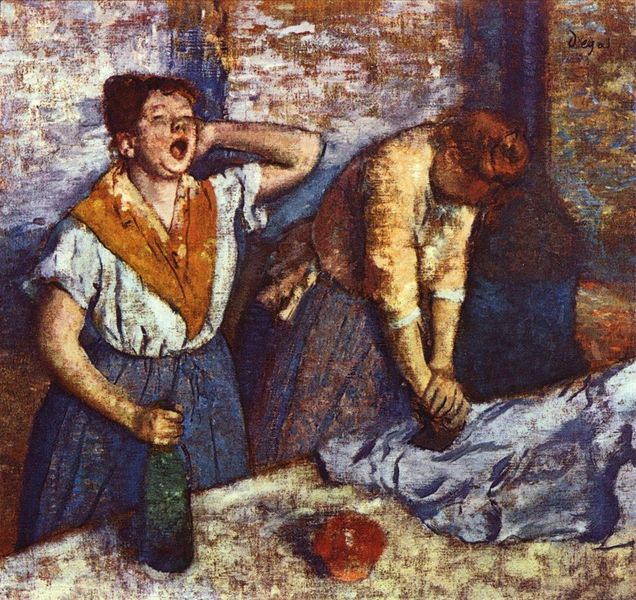
Titel: Repasseuses, Büglerinnen
Künstler: Edgar Degas
Standort: Paris
Institution: Musée d'Orsay
Schlagwörter: blau, fuß, gemälde, hand, kopf, körper, weiß, cezanne, frauen, gelb, grün, impressionismus, mädchen, wäsche, braun, degas, edgar degas, finger, frankreich, frau, frisur, glas, kleid, kleider, mund, nase, ohr, orange, pastell, raum, schwarz, tisch, zimmer, rot, tuch, malerei, rock, flasche, flaschen, gesichter, hemd, trinken, wand, arm, arme, augen, bluse, halten, knoten, kragen, schale, schüssel, bild, hände, signatur, tischtuch, öl, haare, realismus, stoff, decke, fassen, tänzerinnen, lippen, ohren, schulter, arbeit, genre, ofen, keramik, hellblau, apfel, schürze, dutt, magd, zwei, röcke, arbeiten, arbeiterinnen, blusen, bäuerinnen, hemden, farben, mauer, signiert, van gogh, edgar, nacken, arbeiter, blue, hands, red, white, women, essen, wein, dress, green, hair, nose, painting, table, woman, yellow, kraft, halstuch, washing, ölfarben, ellenbogen, rothaarig, waschen, eisen, corinth, offen, heiss, geschrei, absinth, greifen, wine, leinwand, daumier, tracht, küche, putz, singen, picasso, schreien, aufgestützt, müde, ear, house, netherlands, balu, müdigkeit, hausarbeit, erschöpft, armut, mouth, schrei, strecken, rohr, schürtze, haushalt, postimpressionismus, pastel, apron, bottle, ärmellos, wäscherinnen, glasflasche, work, working, drunk, lagen, gähnen, wäscher, standing, alcohol, drink, flsche, poor, rausch, drücken, latin, workers, glätten, iron, pressen, bügeleisen, bügeln, büglerin, press, kneten, wringen, arbeitsplatte, büglerinnen, ermattung, ermüdet, gähne', gähnung, knetne, müde wäscherinnen, pluse, plätten, european, tired, holding, morning, el, walken, sleepy, scream, elbow, muffin, shame, yawn, yawning, yawing, ironing